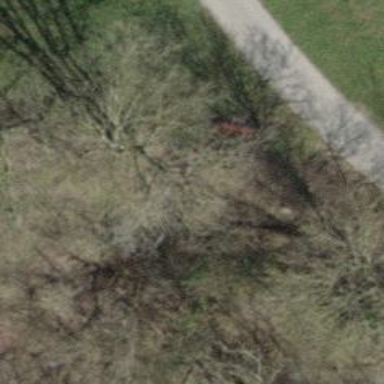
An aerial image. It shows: Bench.